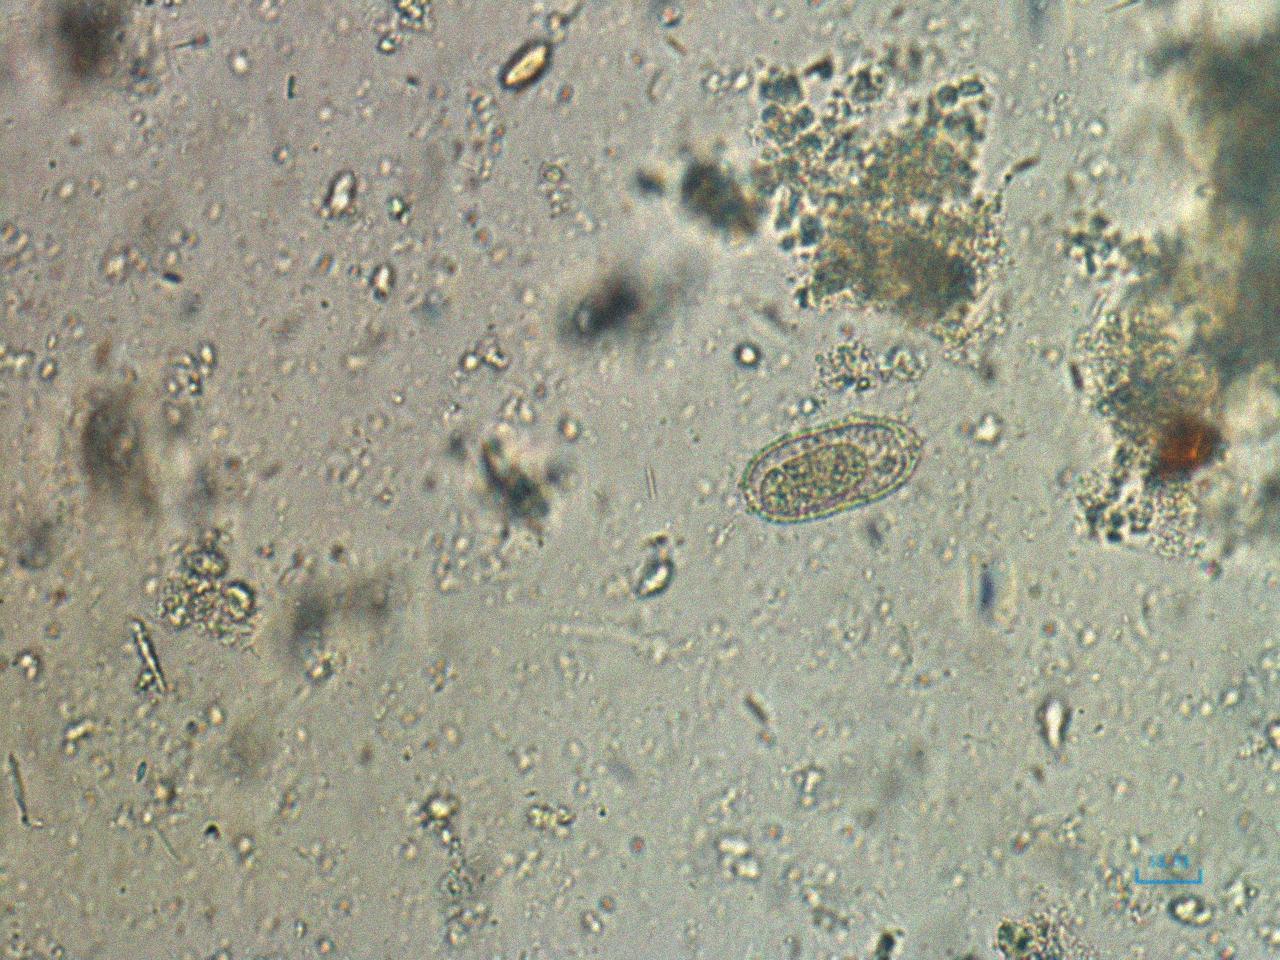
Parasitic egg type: Capillaria philippinensis